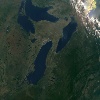
Label: land